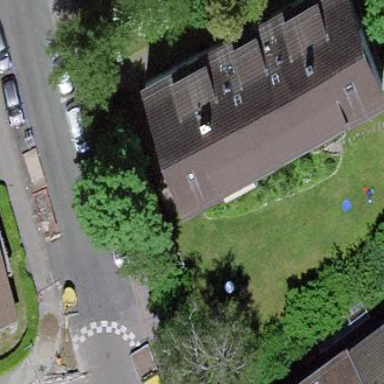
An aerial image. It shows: Image showing building with apartments.